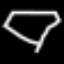
Label: diamond